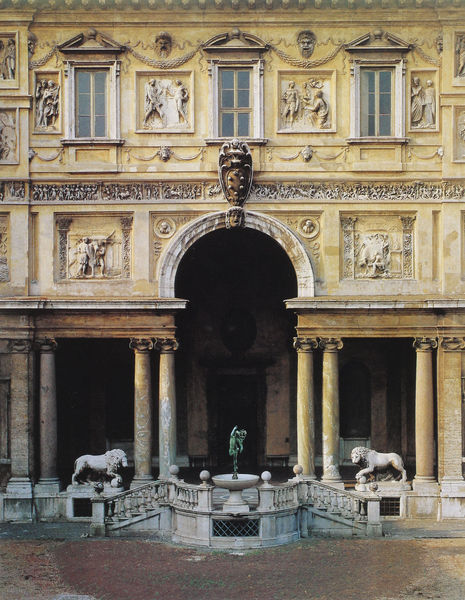
Titel: Villa Medici in Rom
Künstler: Annibale Lippi
Standort: Rom, Villa Medici (EU - I - Latium)
Schlagwörter: fenster, köpfe, säulen, gebäude, haus, architektur, sockel, renaissance, brunnen, rund, relief, bogen, fassade, italien, hof, treppe, ornamente, stuck, aufgang, geländer, tor, eingang, antike, palazzo, balustrade, architrav, rom, kapitell, fries, wappen, villa, gesims, löwen, sandstein, ionisch, florenz, löwe, brunne, toscana, medici, paladio, palladio